Field crop: maize
Growth stage: 1
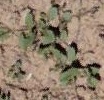
Species: convolvulus